The image is a 2-D grayscale rendering of a rotating-machine vibration signal (signal-to-image). Based on the visible evidence, which rotor condition applies: normal, misalignment, unbalance, looseness?
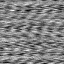
Answer: looseness